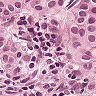
Metastatic tissue present: yes